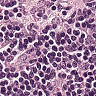
Metastatic tissue present: no